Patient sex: M
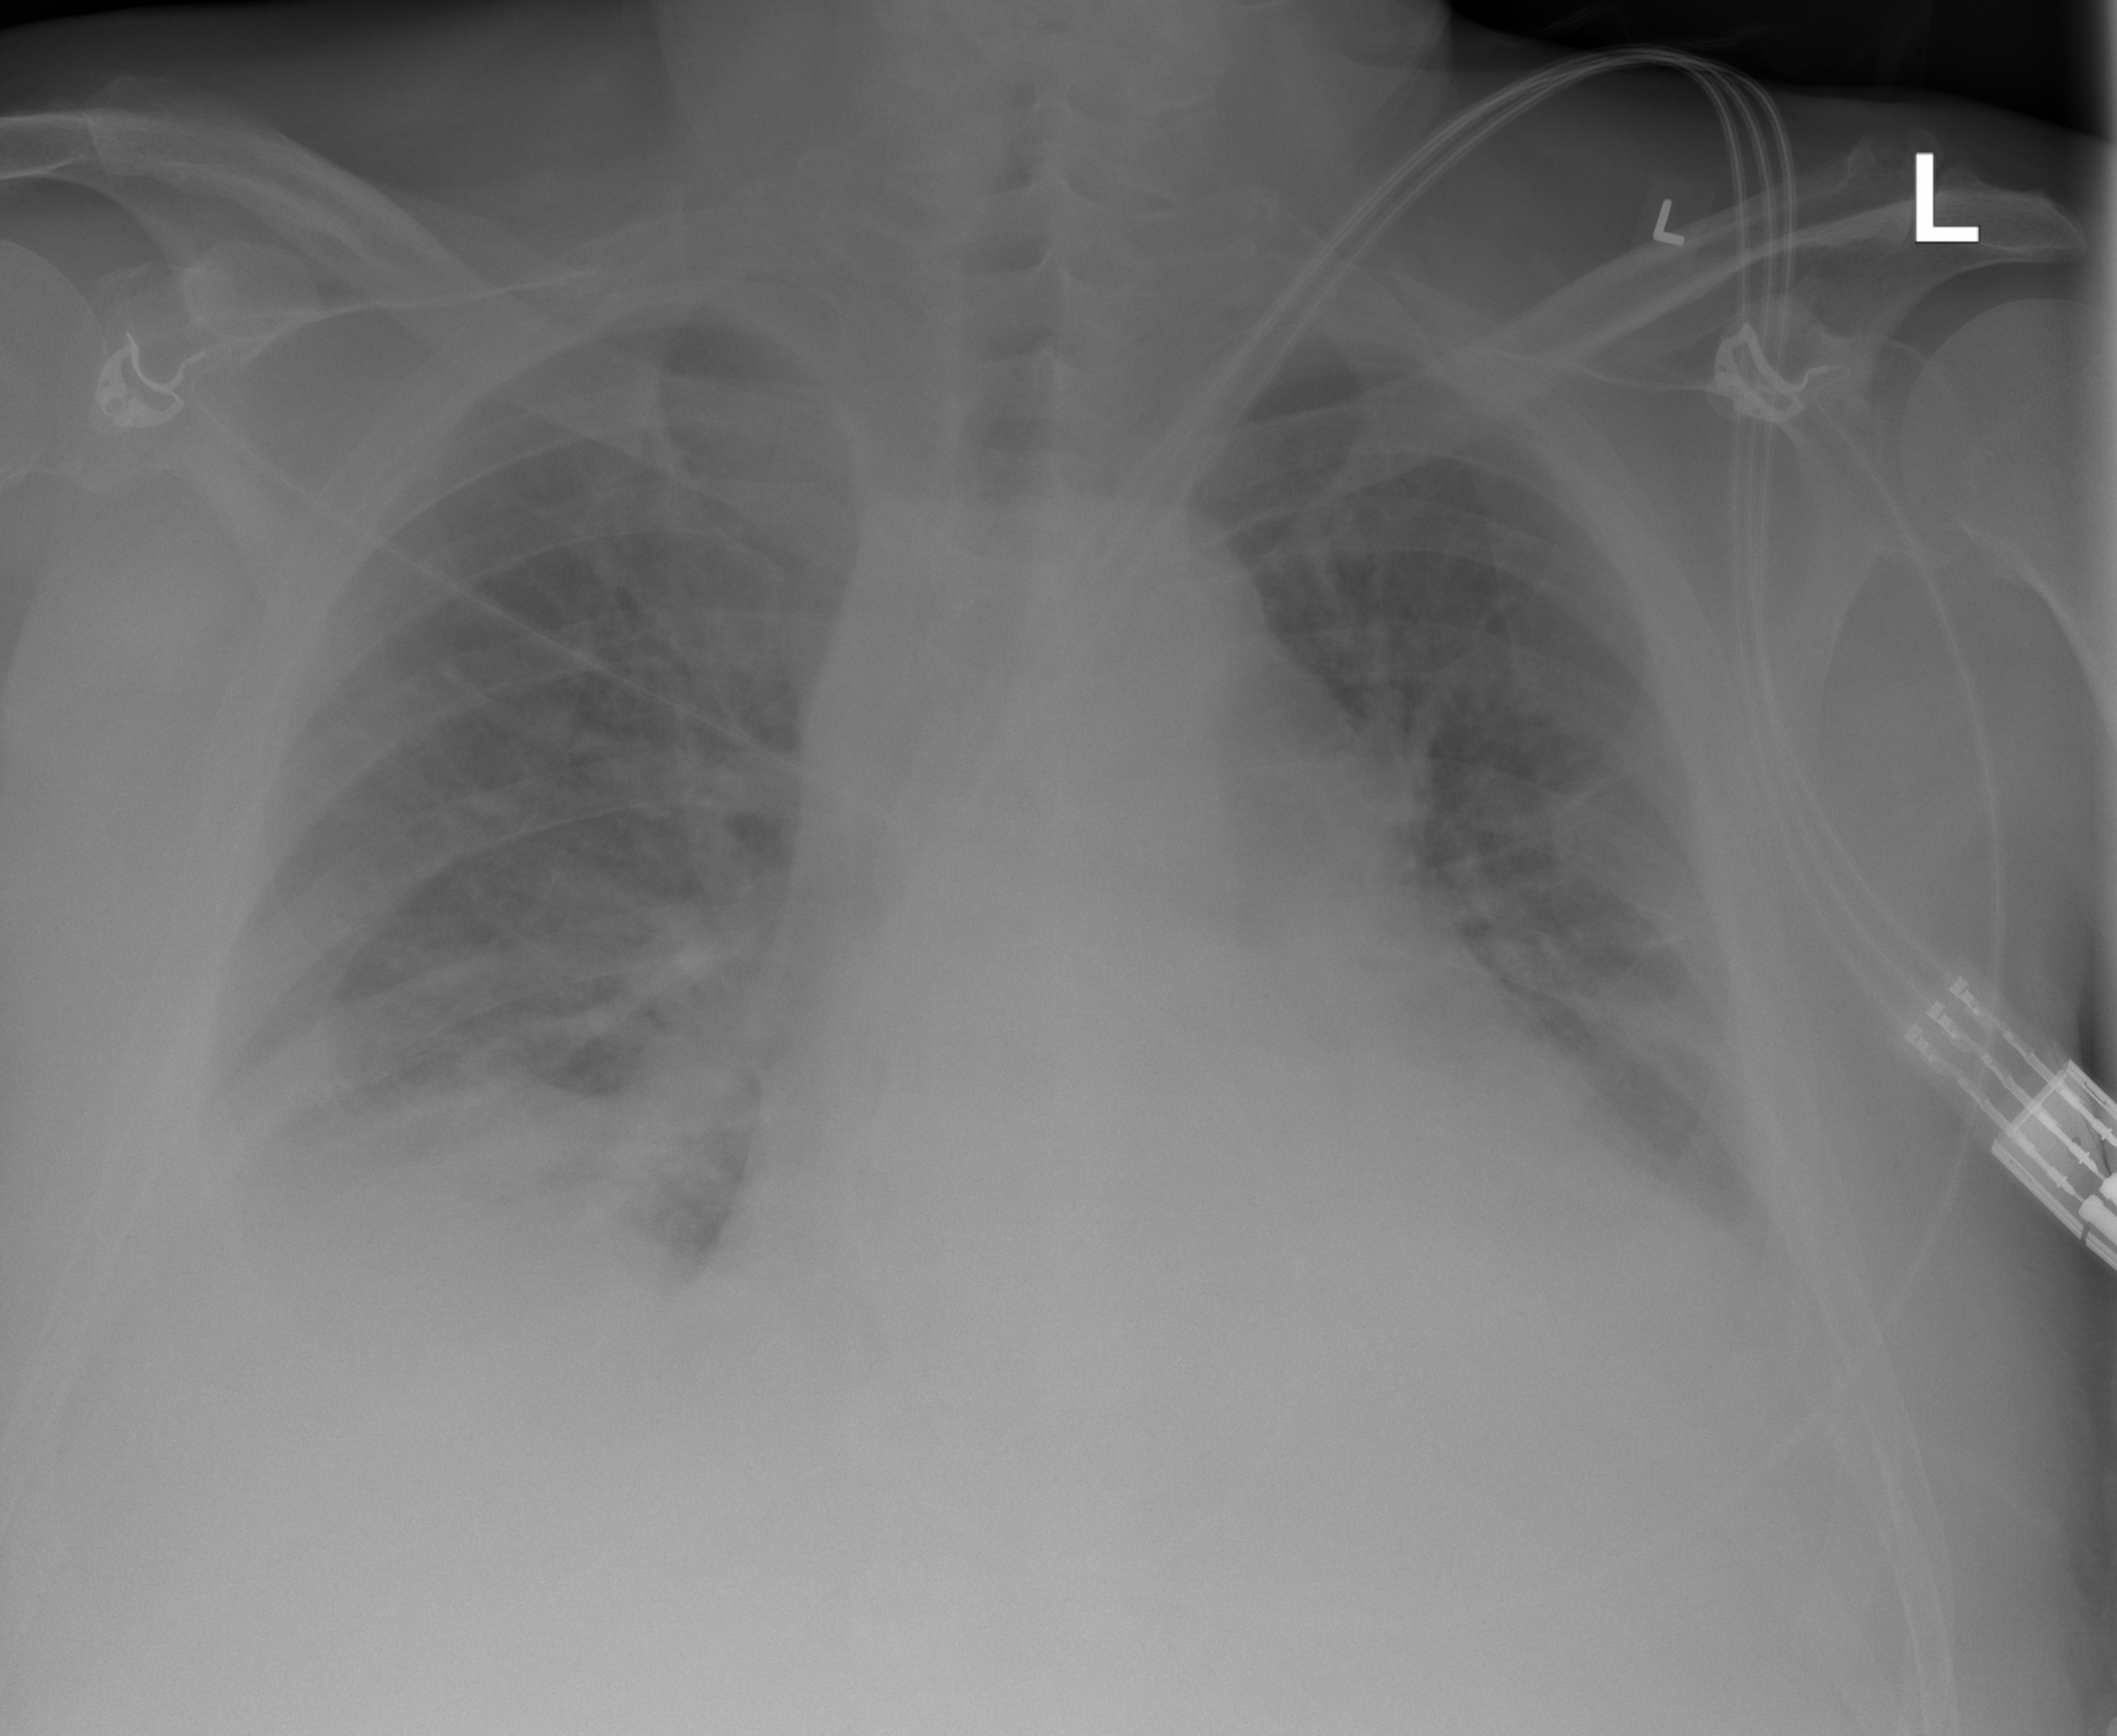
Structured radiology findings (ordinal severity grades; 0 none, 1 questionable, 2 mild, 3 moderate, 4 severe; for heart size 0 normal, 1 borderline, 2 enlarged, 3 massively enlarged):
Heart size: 2
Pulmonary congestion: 2
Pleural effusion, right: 3
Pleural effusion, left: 2
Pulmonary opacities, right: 0
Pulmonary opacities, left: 0
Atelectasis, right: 3
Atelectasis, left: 0